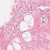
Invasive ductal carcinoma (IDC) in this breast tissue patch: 0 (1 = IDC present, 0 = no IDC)